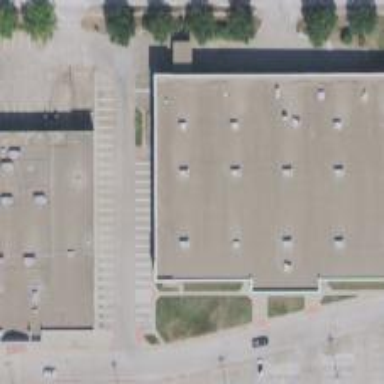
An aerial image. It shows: Retail building.